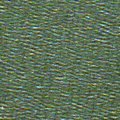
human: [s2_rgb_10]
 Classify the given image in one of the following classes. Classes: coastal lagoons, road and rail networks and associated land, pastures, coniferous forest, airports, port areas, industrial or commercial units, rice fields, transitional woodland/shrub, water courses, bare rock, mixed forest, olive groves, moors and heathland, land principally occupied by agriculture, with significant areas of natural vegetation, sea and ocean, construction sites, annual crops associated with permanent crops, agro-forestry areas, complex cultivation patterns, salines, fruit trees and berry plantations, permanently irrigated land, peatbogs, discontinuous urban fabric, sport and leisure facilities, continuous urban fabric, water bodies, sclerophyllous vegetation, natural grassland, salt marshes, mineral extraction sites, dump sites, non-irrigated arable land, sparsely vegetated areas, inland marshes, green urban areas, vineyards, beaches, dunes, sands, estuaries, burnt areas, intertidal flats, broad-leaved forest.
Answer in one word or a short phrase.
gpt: sea and ocean